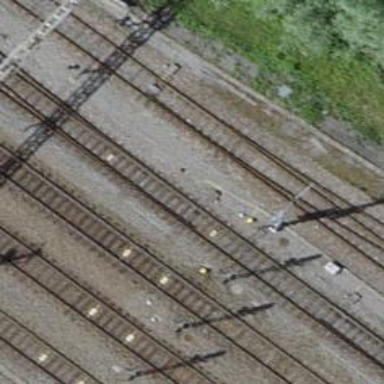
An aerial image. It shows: Railway switch.